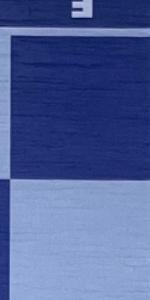
Label: Empty